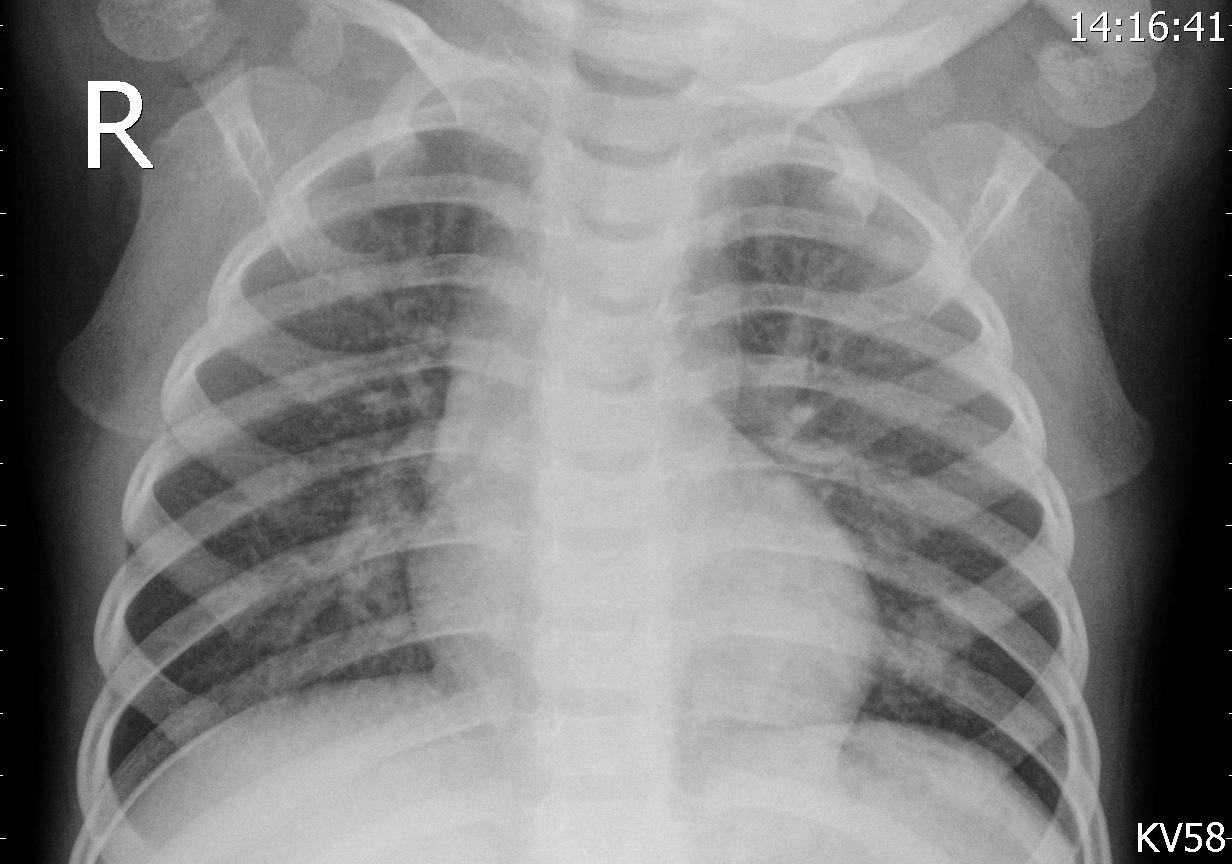
Diagnosis: PNEUMONIA